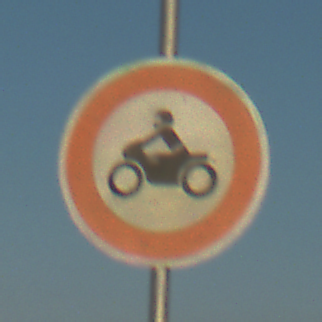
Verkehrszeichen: VerbotKraftraeder
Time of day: SunriseSunset
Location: Outdoor (Beach)
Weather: Clear
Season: NotSpecified
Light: Natural